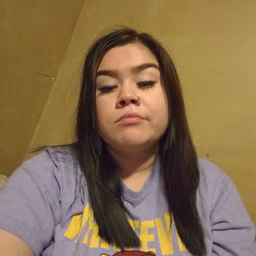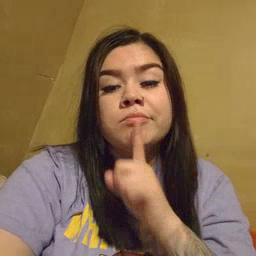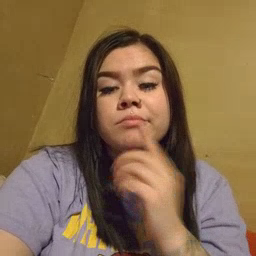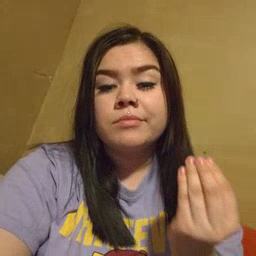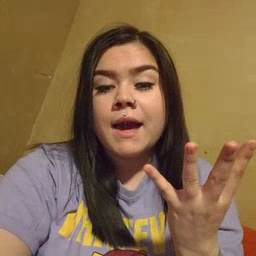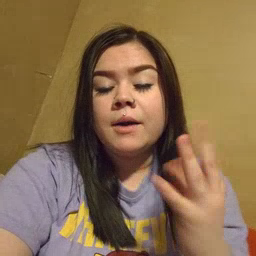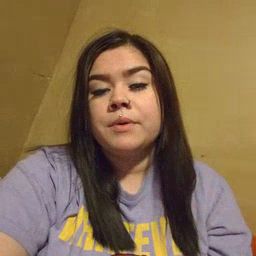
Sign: lamp